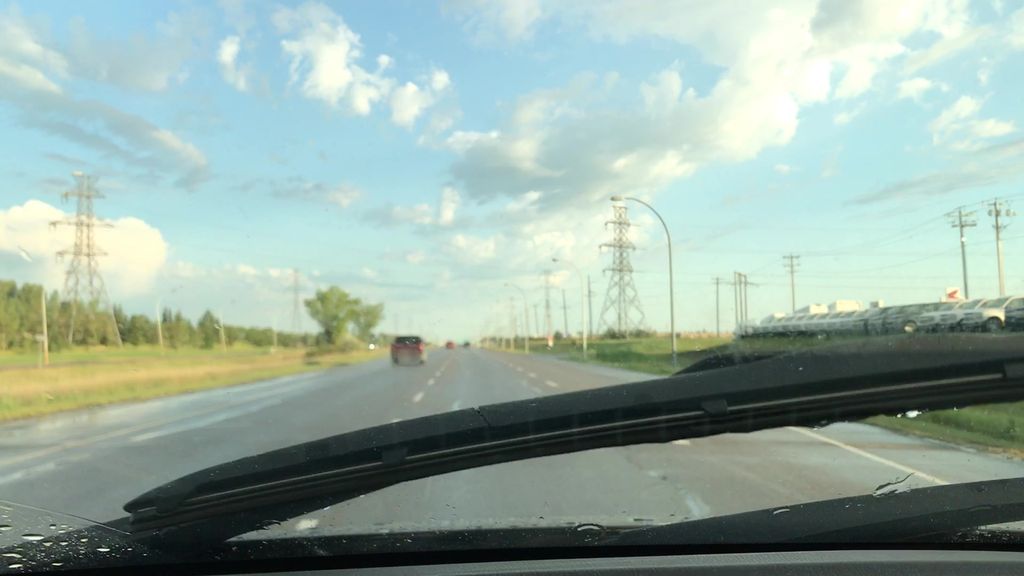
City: edmonton